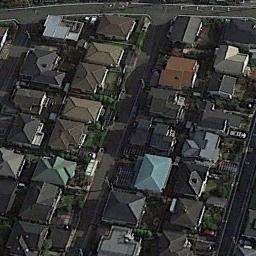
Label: dense_residential